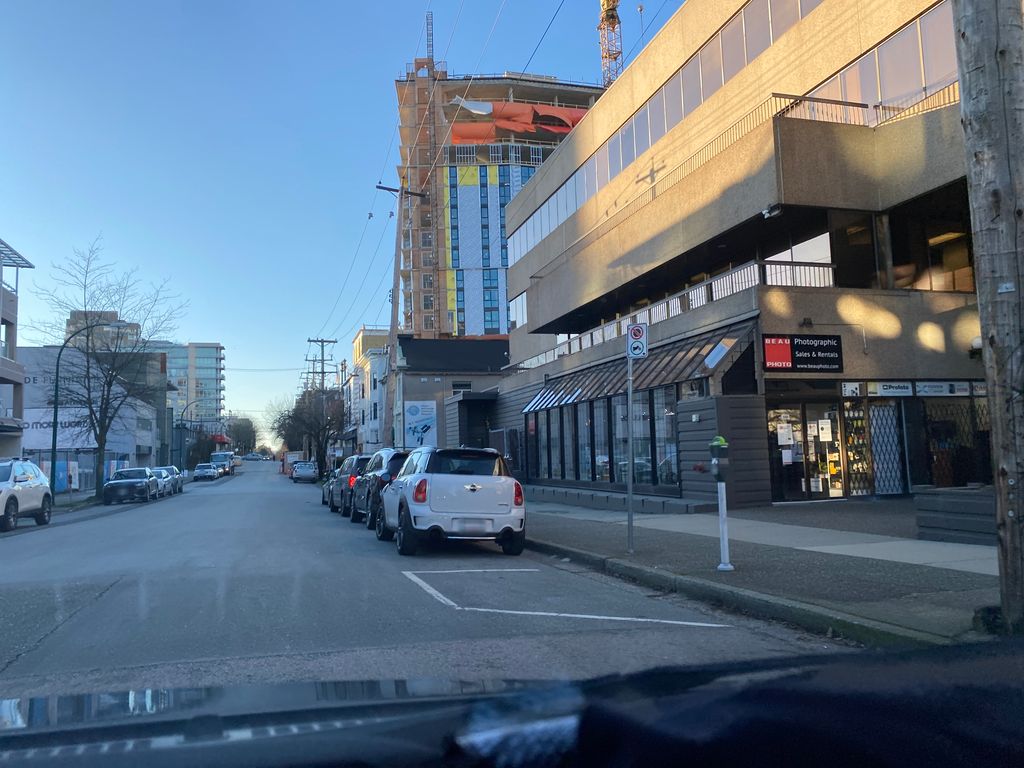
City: vancouver